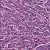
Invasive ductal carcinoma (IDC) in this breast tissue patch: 1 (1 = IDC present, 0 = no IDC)